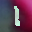
Label: 1